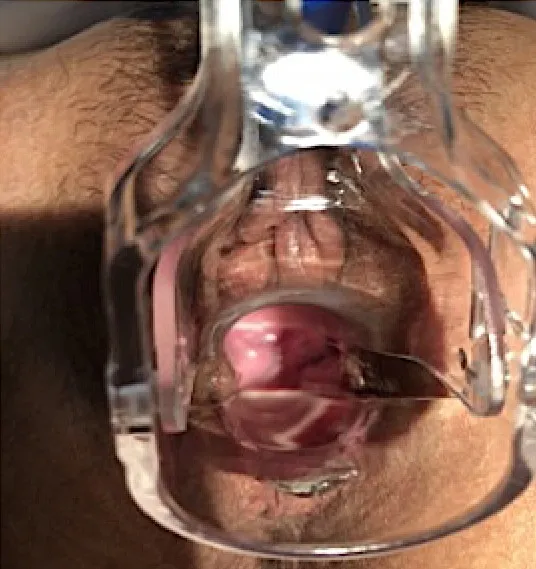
Post-operative image of a healed vaginal cuff dehiscence.
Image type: medical_photograph (other_medical_photograph)